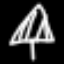
Label: leaf